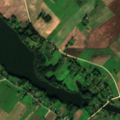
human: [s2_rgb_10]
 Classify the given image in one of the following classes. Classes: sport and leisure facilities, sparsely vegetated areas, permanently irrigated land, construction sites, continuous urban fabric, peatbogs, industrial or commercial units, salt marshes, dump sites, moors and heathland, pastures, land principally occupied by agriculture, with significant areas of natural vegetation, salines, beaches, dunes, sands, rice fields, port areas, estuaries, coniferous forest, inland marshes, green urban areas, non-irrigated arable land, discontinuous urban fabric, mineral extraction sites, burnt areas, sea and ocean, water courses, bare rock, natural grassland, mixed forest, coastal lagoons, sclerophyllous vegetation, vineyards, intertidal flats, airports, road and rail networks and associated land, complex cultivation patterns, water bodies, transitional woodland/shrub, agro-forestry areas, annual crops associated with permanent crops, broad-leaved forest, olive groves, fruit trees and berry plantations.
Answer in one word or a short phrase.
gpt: discontinuous urban fabric, non-irrigated arable land, complex cultivation patterns, land principally occupied by agriculture, with significant areas of natural vegetation, water bodies